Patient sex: M
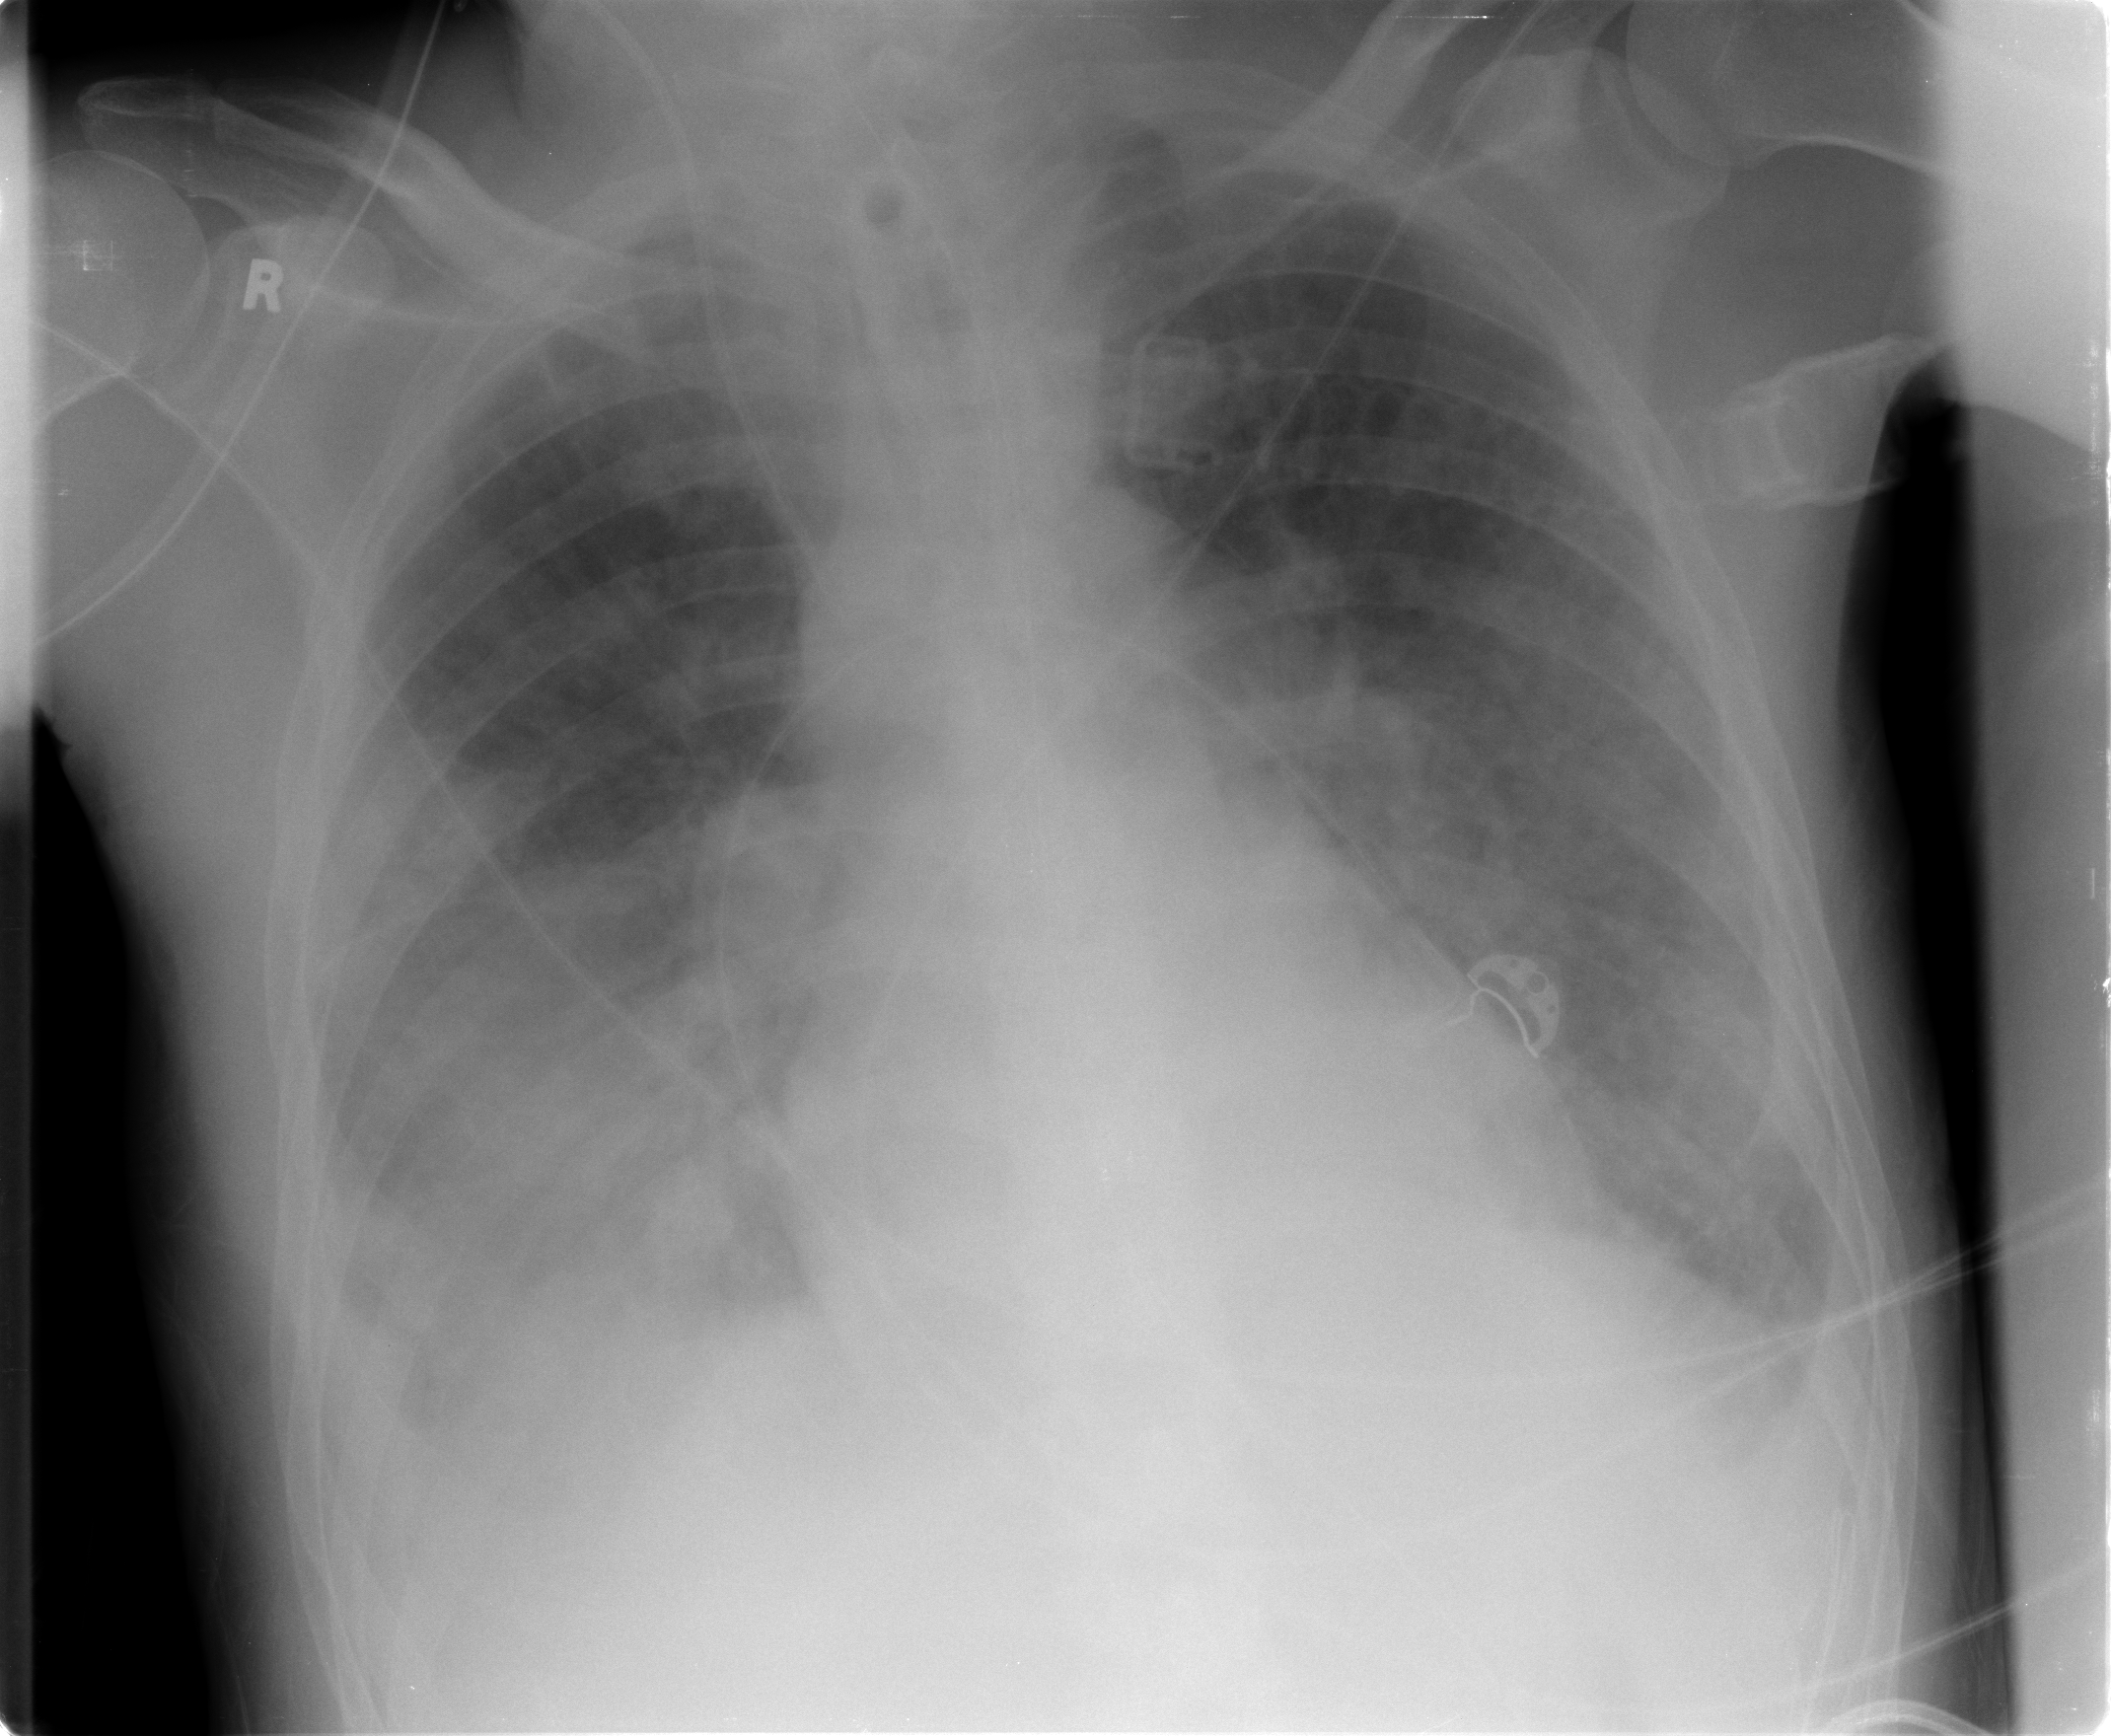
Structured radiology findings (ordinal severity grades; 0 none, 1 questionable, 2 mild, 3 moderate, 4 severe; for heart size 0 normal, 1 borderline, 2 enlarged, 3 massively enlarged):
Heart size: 0
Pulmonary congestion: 2
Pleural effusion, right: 2
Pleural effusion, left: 0
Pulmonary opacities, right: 3
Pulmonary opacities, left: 2
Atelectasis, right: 2
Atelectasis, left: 2